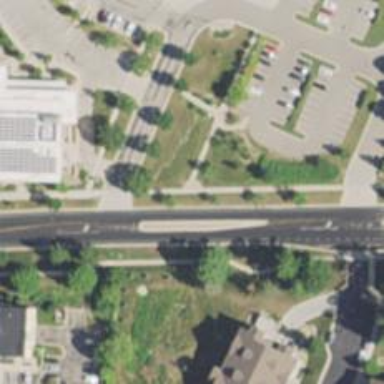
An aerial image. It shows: Footway along the road.